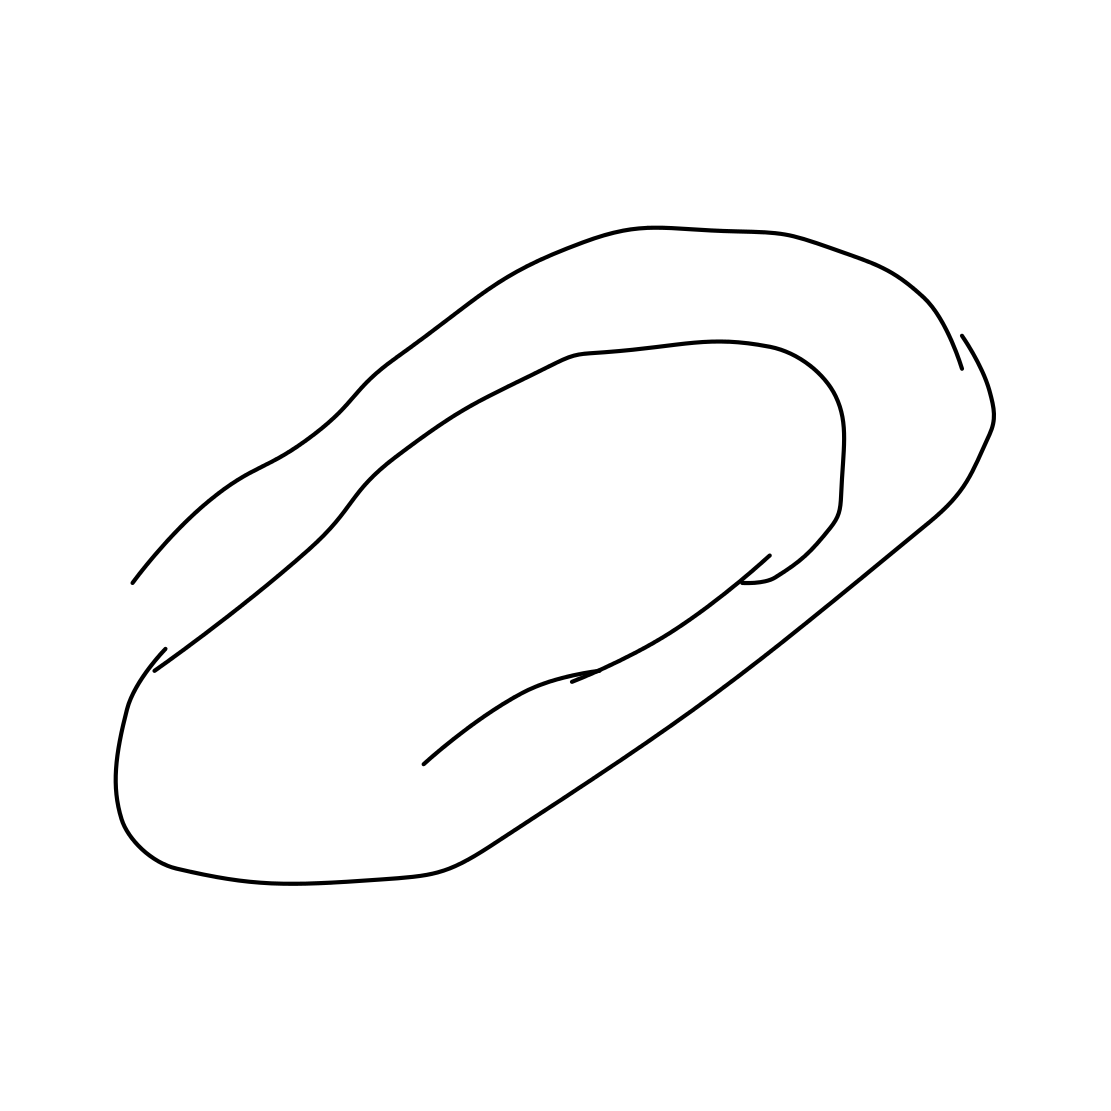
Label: paper clip